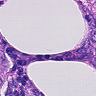
Metastatic tissue present: yes